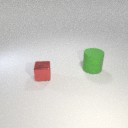
large green rubber cylinder behind small red metal cube